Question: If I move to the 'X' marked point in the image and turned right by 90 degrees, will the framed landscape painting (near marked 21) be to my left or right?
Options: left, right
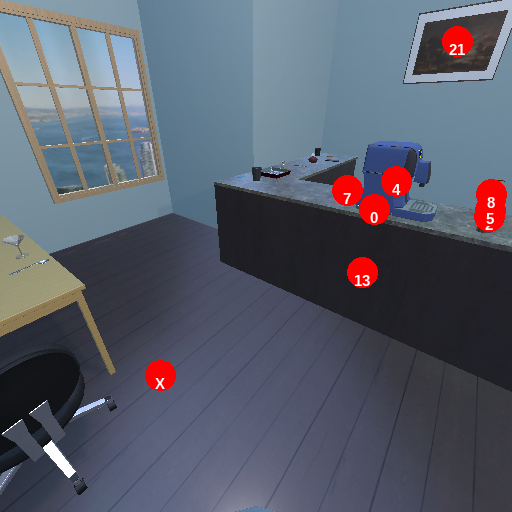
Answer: left